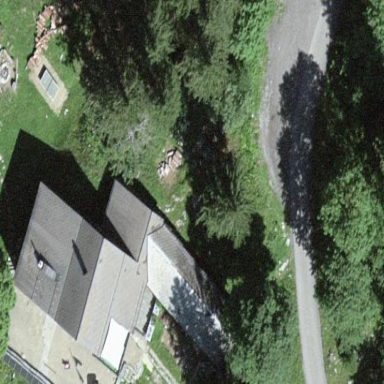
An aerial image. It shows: Hut.